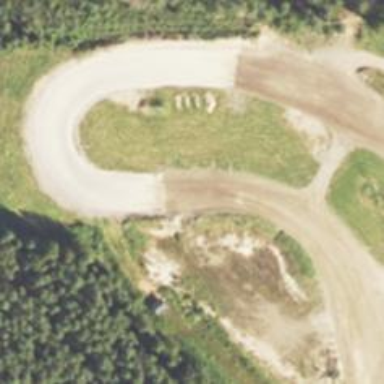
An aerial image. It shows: Raceway for motor sports.